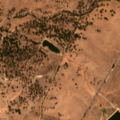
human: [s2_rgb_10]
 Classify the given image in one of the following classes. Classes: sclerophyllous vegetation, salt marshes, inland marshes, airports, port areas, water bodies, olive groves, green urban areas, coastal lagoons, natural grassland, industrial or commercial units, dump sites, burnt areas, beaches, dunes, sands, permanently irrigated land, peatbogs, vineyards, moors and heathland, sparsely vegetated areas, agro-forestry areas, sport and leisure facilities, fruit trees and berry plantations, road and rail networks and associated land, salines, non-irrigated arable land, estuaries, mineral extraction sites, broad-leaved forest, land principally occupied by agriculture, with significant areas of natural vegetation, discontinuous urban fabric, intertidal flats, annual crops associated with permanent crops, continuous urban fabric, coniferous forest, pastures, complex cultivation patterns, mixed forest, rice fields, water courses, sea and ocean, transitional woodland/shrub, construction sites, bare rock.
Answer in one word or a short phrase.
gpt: non-irrigated arable land, agro-forestry areas